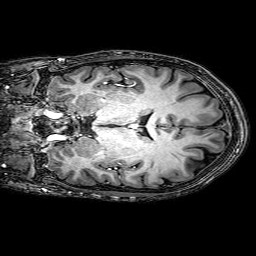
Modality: T1w
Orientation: coronal
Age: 20
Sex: male
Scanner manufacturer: philips
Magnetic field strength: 3 T
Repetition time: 0.009 s
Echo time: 0.0035 s